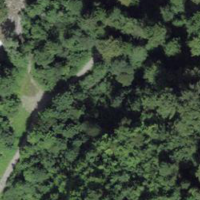
EUNIS habitat code: 41
Species observed at this site:
Allium ursinum
Cardamine heptaphylla
Asplenium ruta-muraria
Leucojum vernum
Lamium galeobdolon